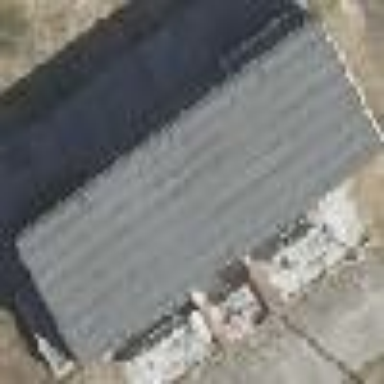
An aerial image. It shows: Building with flat roof that is black in color.